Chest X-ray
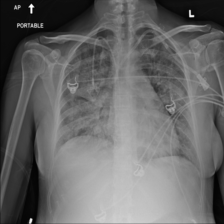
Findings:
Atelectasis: negative
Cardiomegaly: negative
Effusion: negative
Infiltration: negative
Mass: negative
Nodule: negative
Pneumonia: negative
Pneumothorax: negative
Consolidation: negative
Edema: negative
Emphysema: negative
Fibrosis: negative
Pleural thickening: negative
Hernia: negative